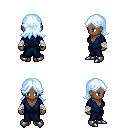
a pixel art fantasy rpg character, female body template, human, dark skin, blue robe, metal pants, white cyan loose hair, white cloth bandages, metal boots, four views (front, back, left, right), 2x2 character sprite sheet, small pixel art, hard edges, no anti-aliasing